Маленькая электрически заряженная бусинка может скользить по тонкому диэлектрическому кольцу без трения. Электрический диполь установлен в плоскости кольца в его центре. Первоначально бусинку удерживают в точке пересечения перпендикуляра к оси диполя и кольца, как показано на рисунке.
Как будет двигаться бусинка после того, как ее отпустят?
Найдите нормальную силу, действующую на бусинку.
Где бусинка остановится в первый раз после того, как ее отпустят?
Как бусинка двигалась бы в отсутствие кольца? Считайте, что электрические силы намного больше гравитационных, поэтому силу тяжести не учитывайте.
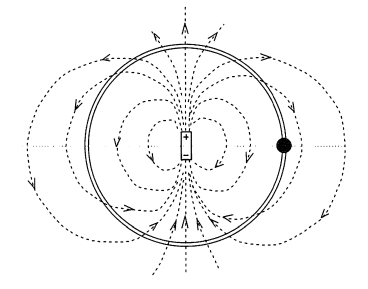
Ответ: Бусинка всегда совершает движение по кругу.
Ответ: $-mv^2/R$
Ответ: Остановится на противоположной стороне окружности.
Ответ: Точно так же.
Темы:
T, ★, Электростатика, Напряженность, Электромагнетизм, Диполь, 200 задач